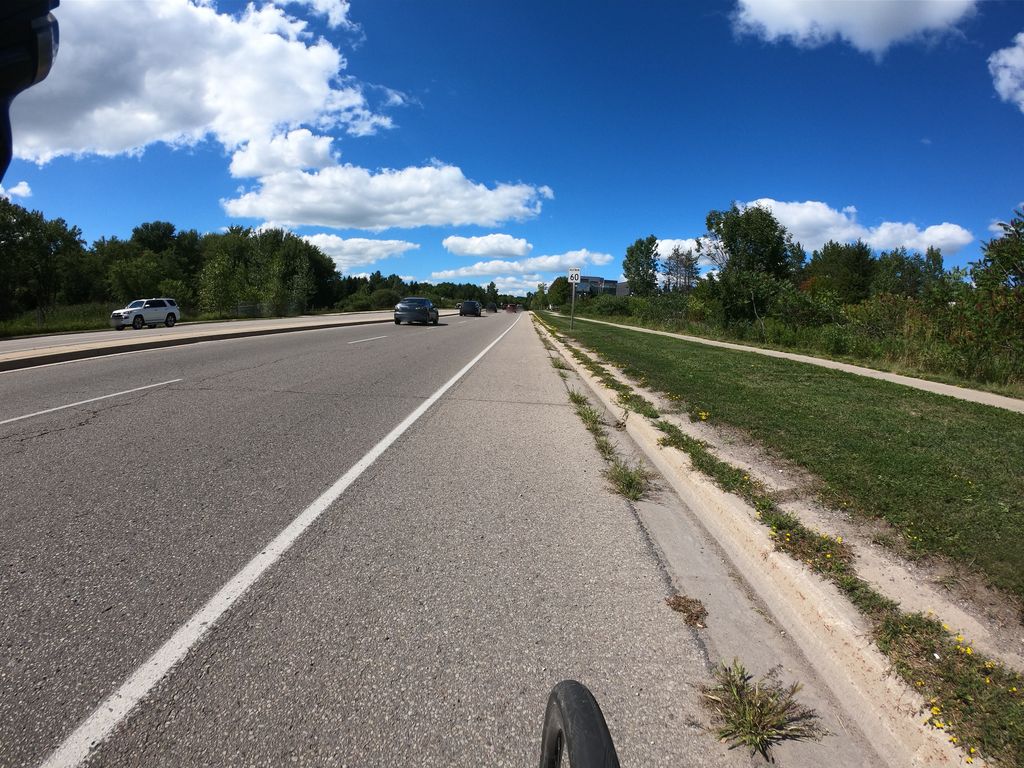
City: kitchener-waterloo